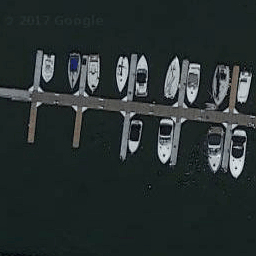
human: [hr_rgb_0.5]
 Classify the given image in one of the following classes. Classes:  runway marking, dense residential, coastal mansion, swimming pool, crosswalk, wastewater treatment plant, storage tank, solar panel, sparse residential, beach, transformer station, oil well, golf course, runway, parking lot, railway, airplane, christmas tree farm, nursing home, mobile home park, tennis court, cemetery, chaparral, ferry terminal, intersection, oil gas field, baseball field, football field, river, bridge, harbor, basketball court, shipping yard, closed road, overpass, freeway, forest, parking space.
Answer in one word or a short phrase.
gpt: harbor